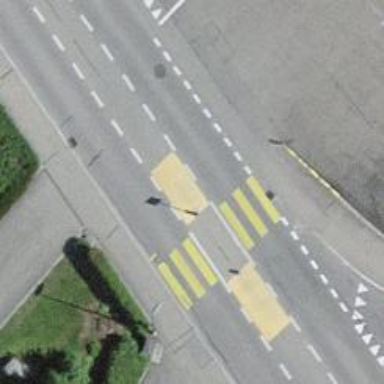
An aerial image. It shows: Uncontrolled zebra crossing on the road.